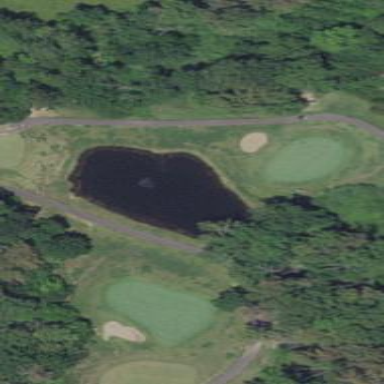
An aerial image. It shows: Water hazard on golf course. The hazard is natural water feature.